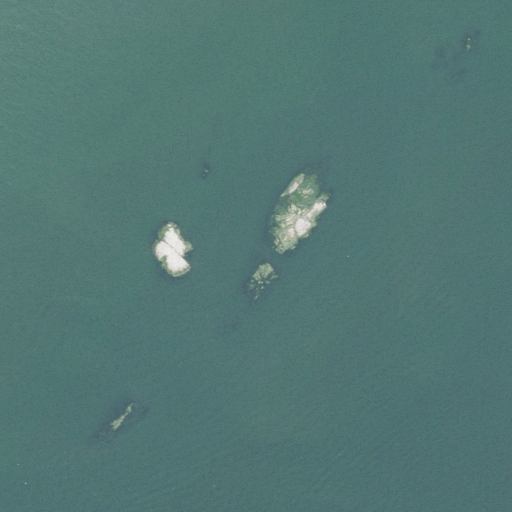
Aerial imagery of island in Connecticut named Middle Rock containing only open water